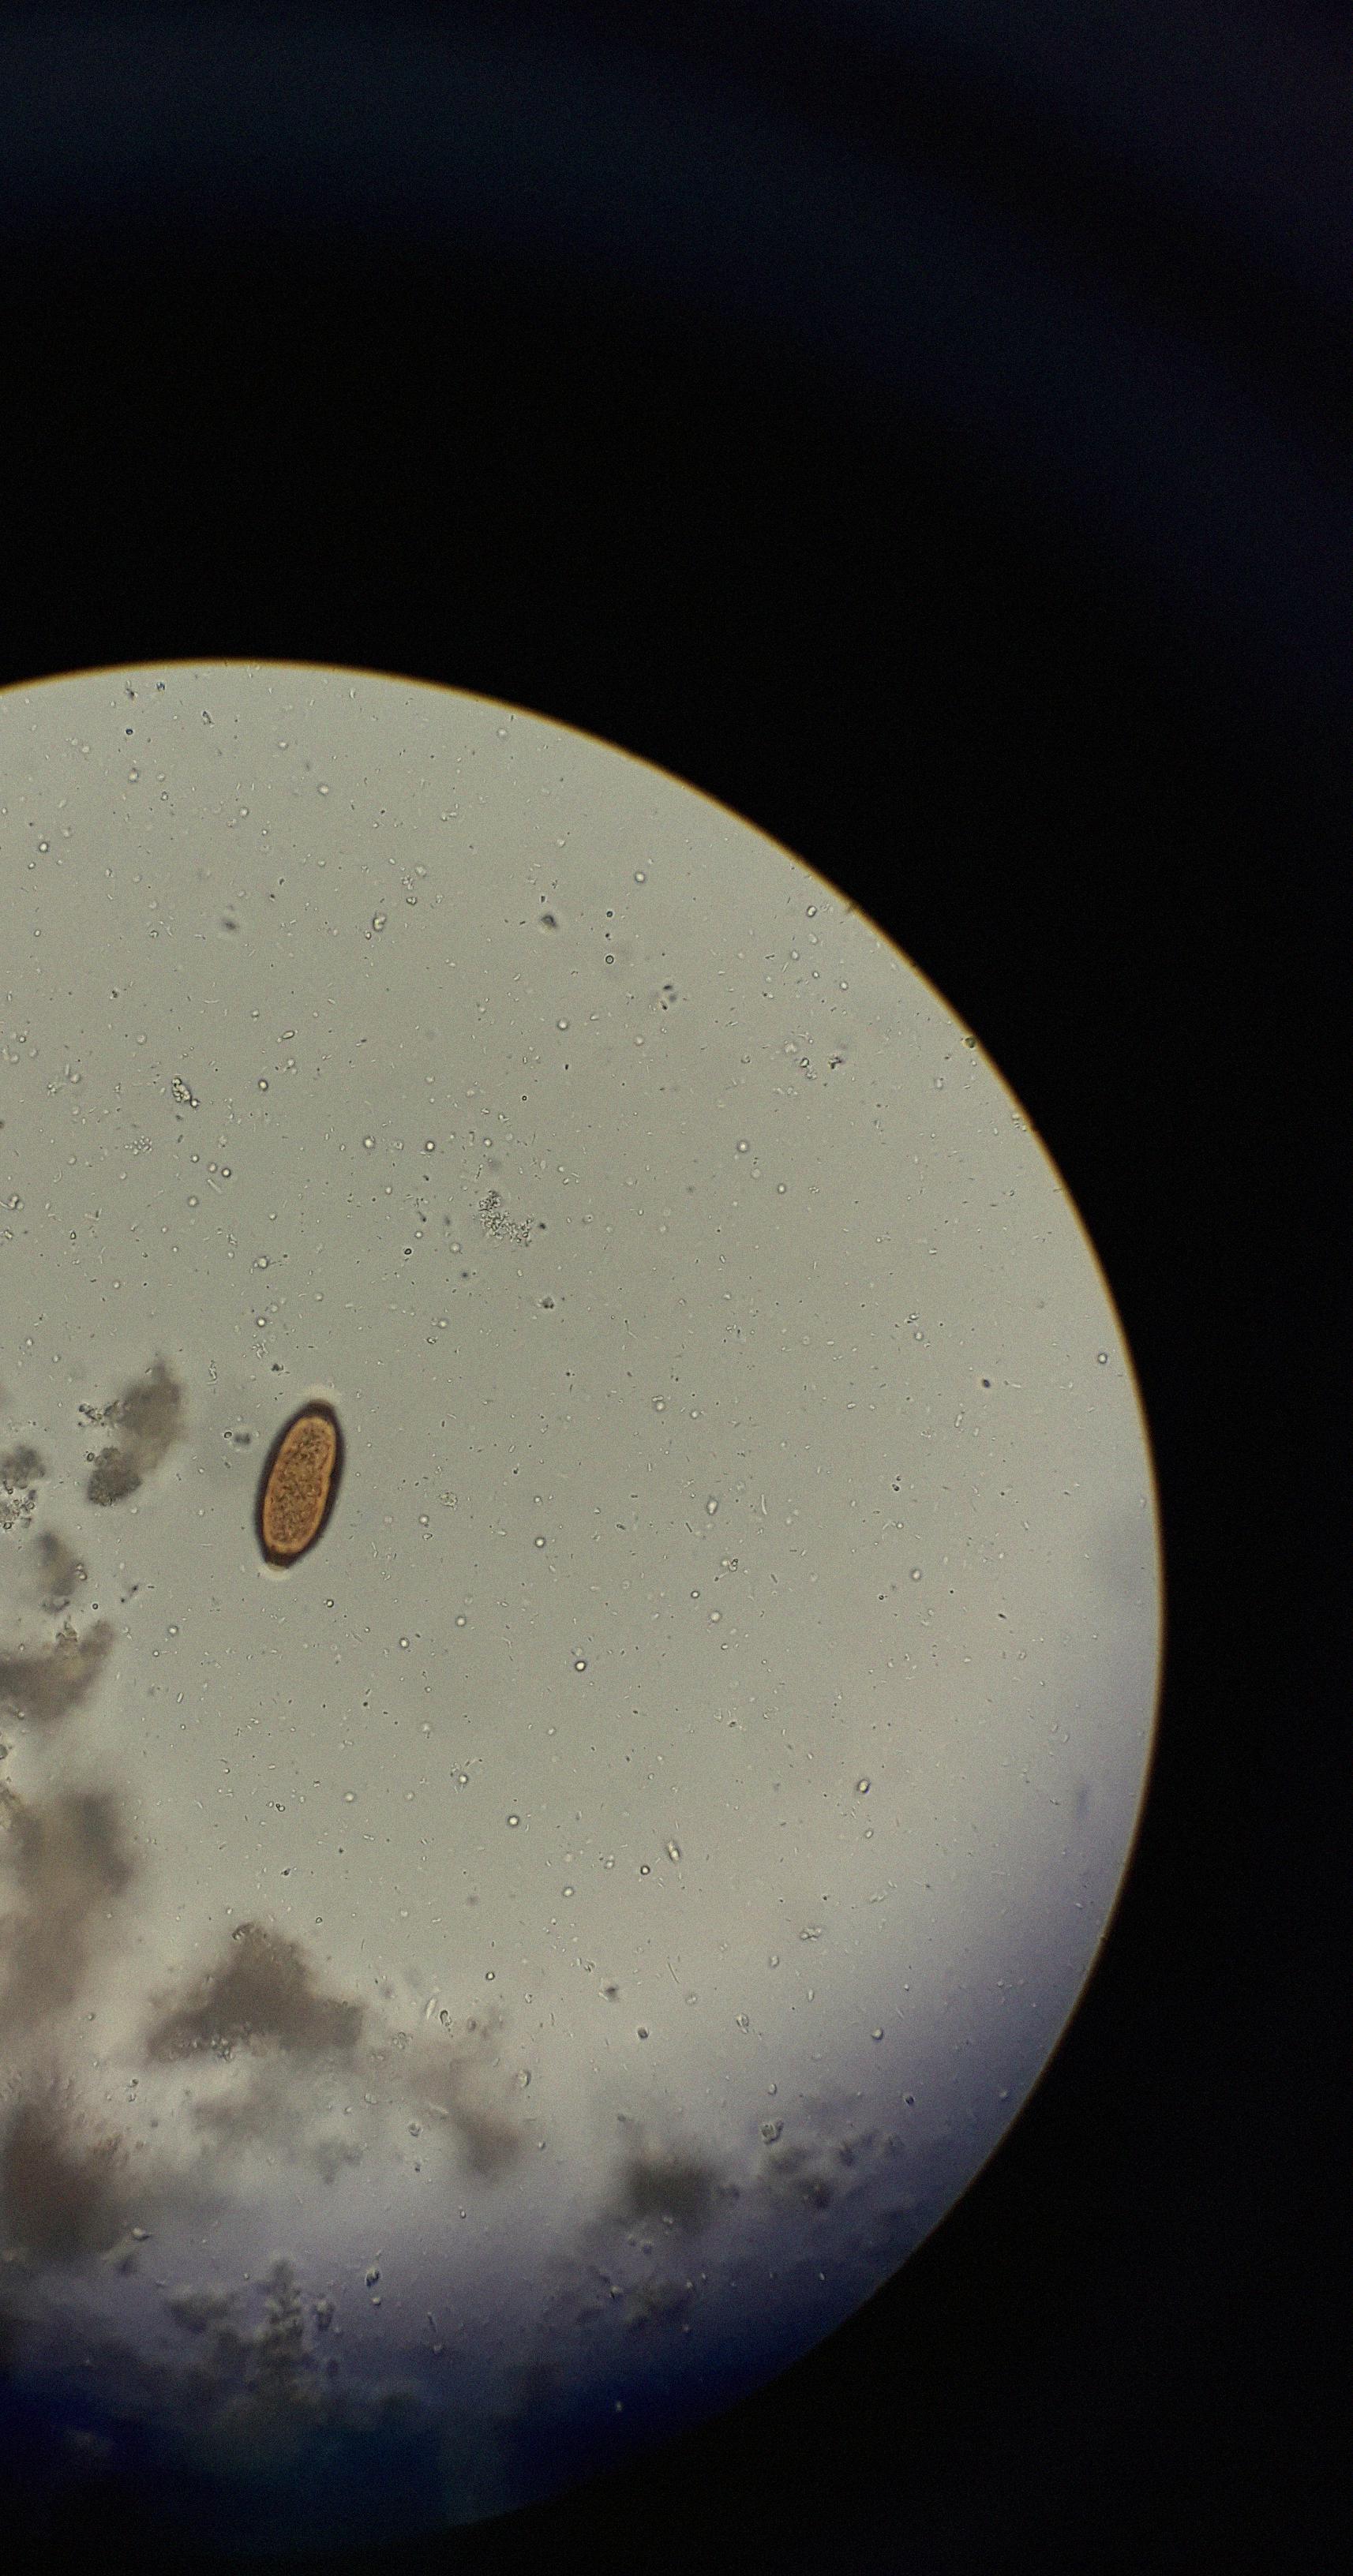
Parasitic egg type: Trichuris trichiura